Question: I just downloaded <URL>.
I tried 'make' command, but I am getting this:

Btw, I am doing this on Windows using Cygwin.
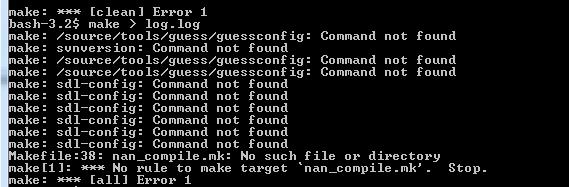
Answer: Large and complicated projects such as Blender often have many dependencies and intricacies which makes building them yourself a pretty daunting task. Usually the source code is accompanied by the build instructions which tell you how to build it. <URL>